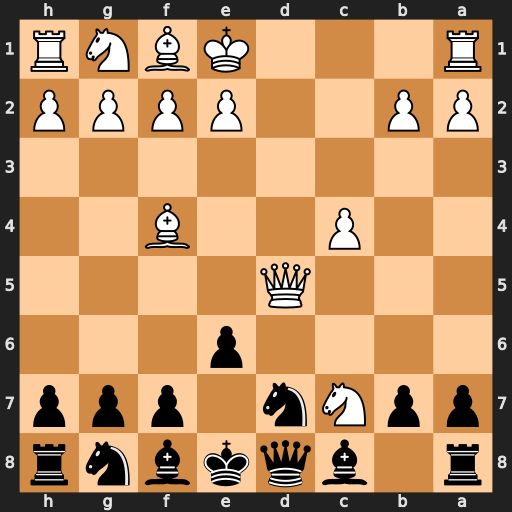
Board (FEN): r1bqkbnr/ppNn1ppp/4p3/3Q4/2P2B2/8/PP2PPPP/R3KBNR
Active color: b
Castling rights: KQkq
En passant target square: -
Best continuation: Qxc7 Qxe6+ fxe6